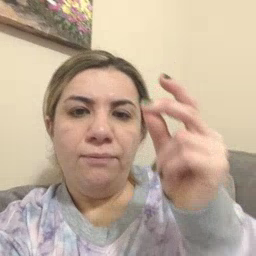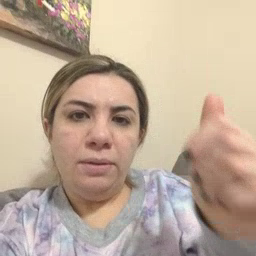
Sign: fast